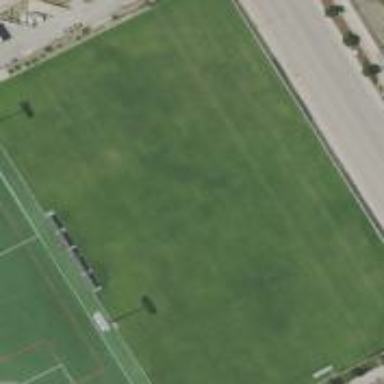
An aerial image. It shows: Soccer pitch for leisure land activities.